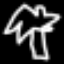
Label: palm tree